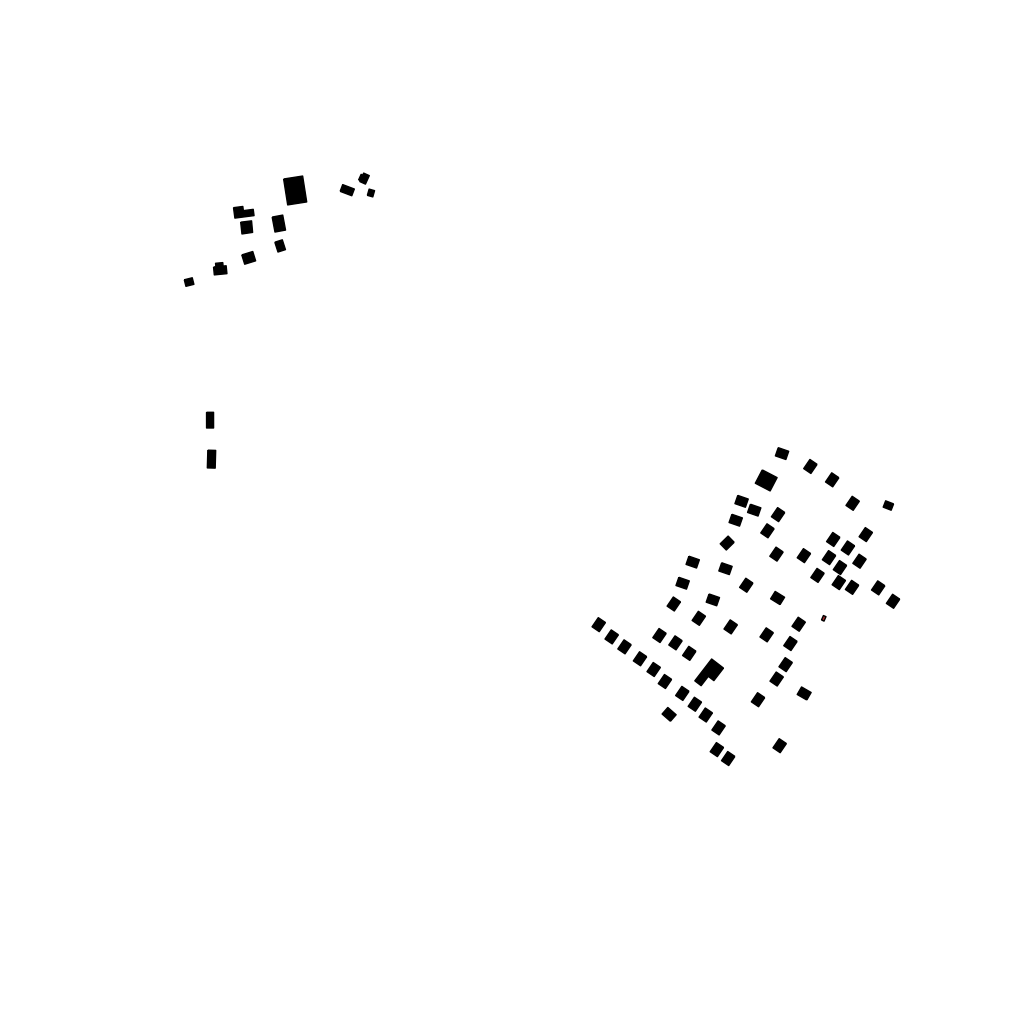
Tags: overhead vector_map, recreation, residential, soviet, individual_rise, density_1, Building, Facility, 1.0 km²